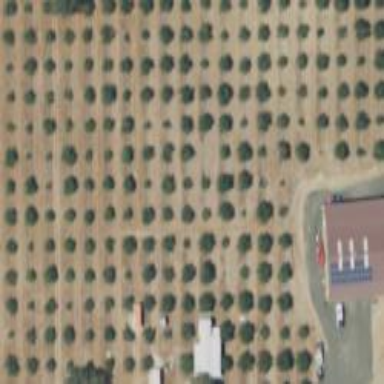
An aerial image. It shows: Orchard.